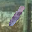
Label: 1